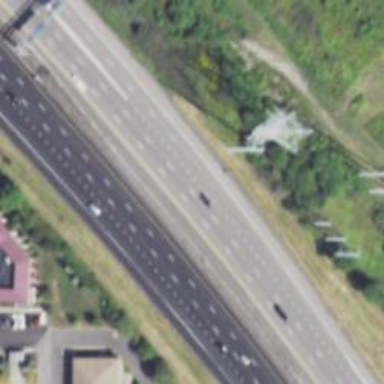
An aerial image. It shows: Motorway with asphalt surface and embankment.